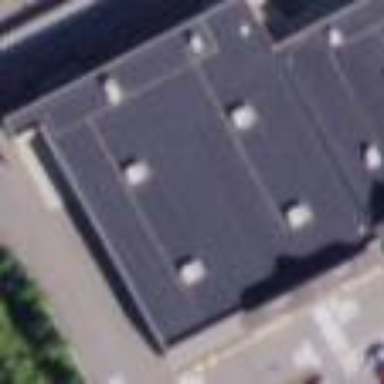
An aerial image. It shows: Building.